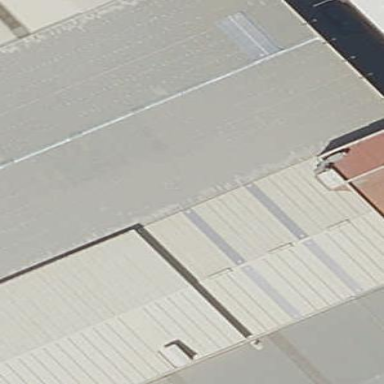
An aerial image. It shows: Industrial building.